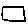
Label: square